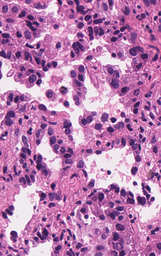
Tumor epithelial tissue: yes
Tumor-associated stroma tissue: yes
Normal tissue: no